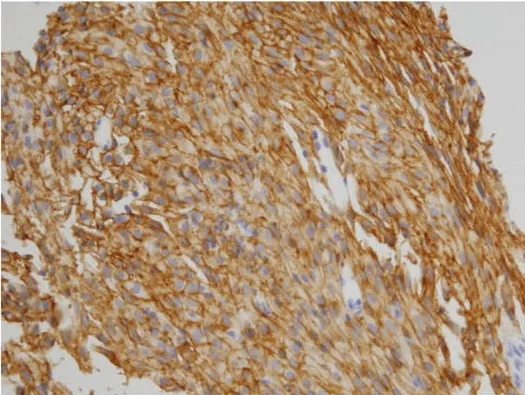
Histopathological findings of the duodenal mass. (B) Immunohistochemical staining demonstrates that the tumor cells were positive for c-Kit (CD117).
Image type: pathology (immunostaining)